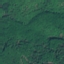
Land use / land cover class: Forest